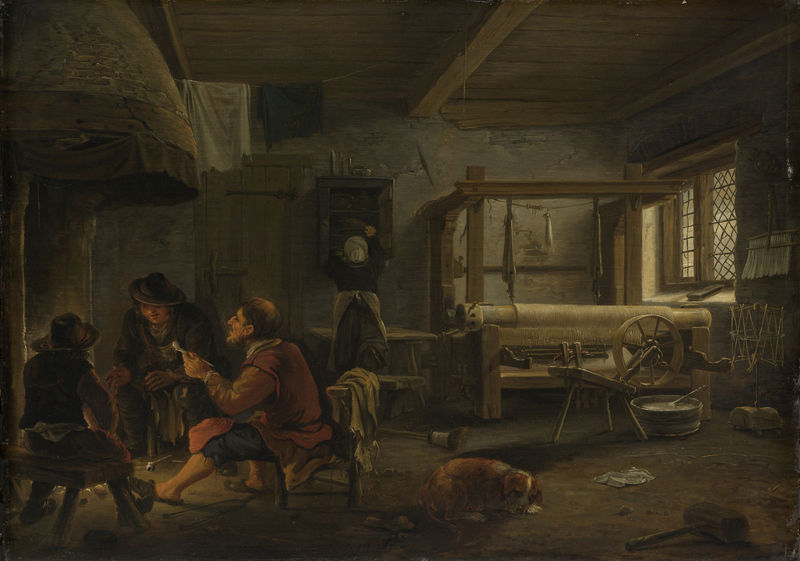
Titel: Weverswerkplaats
Künstler: Johannes Dircksz. van Oudenrogge
Standort: Amsterdam
Institution: Rijksmuseum
Schlagwörter: dunkel, feuer, gemälde, fenster, frau, licht, männer, raum, stuhl, tür, hund, schale, boden, bauern, genre, kamin, magd, pause, essen, pfeife, stube, wanne, zuber, werkstatt, hammer, spinnrad, bauernstube, weber, weberei, webstuhl, enhammer